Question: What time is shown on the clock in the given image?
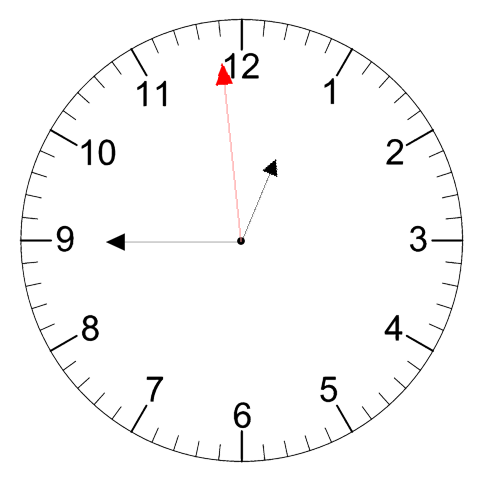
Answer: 12:44:59